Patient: sex F, age 57
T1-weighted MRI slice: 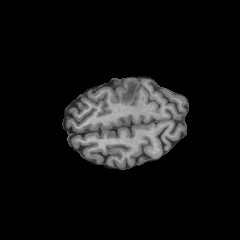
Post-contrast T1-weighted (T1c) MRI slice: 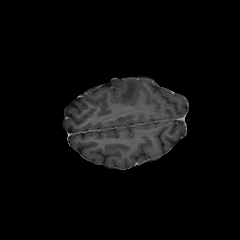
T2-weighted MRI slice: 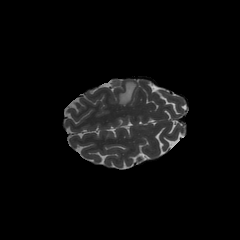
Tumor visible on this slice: yes
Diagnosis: Glioblastoma, IDH-wildtype
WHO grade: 4